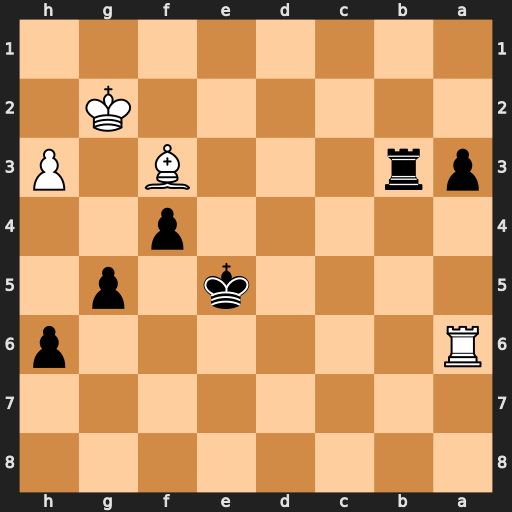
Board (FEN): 8/8/R6p/4k1p1/5p2/pr3B1P/6K1/8
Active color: b
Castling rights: -
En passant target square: -
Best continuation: Rb2+ Kf1 a2